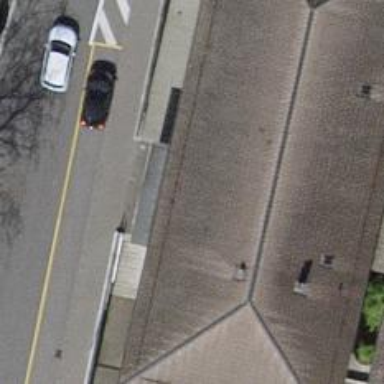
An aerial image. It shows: Road with steps.